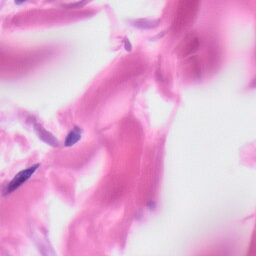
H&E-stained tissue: Skin